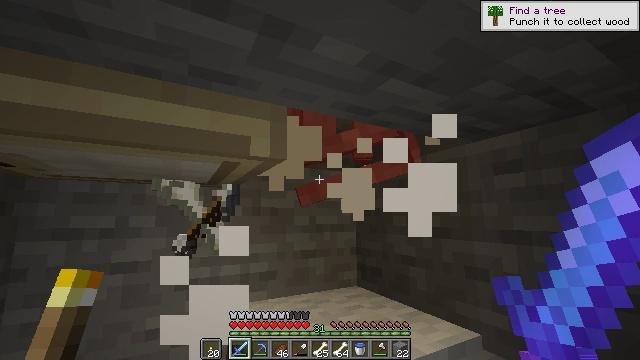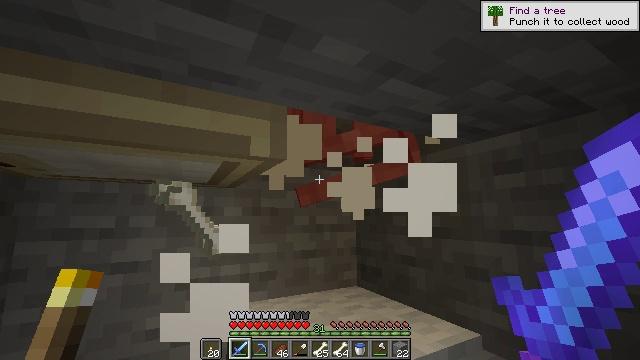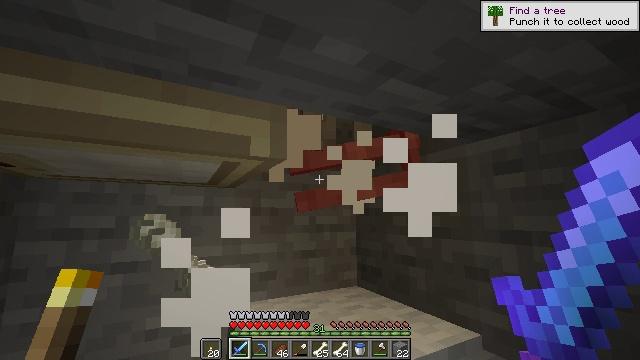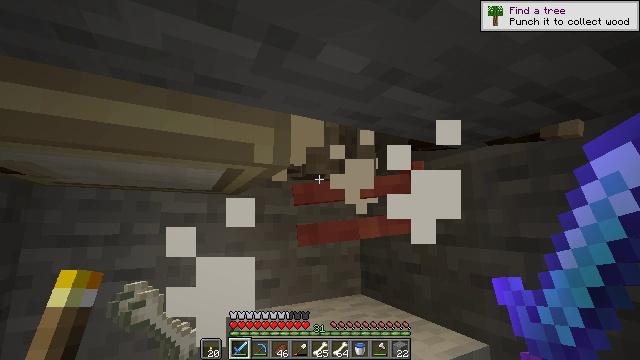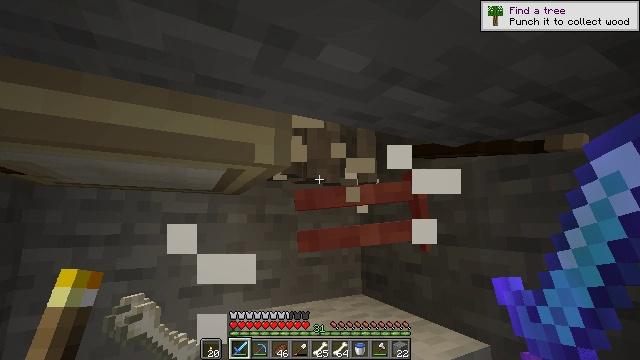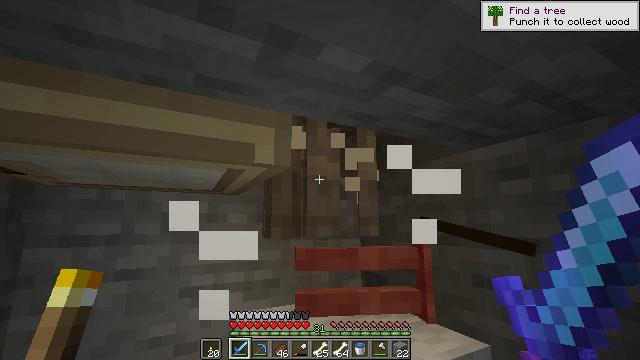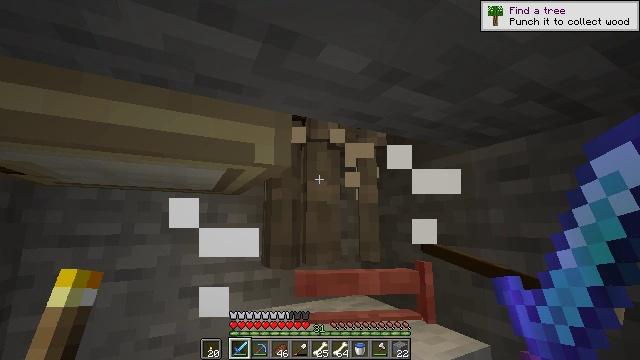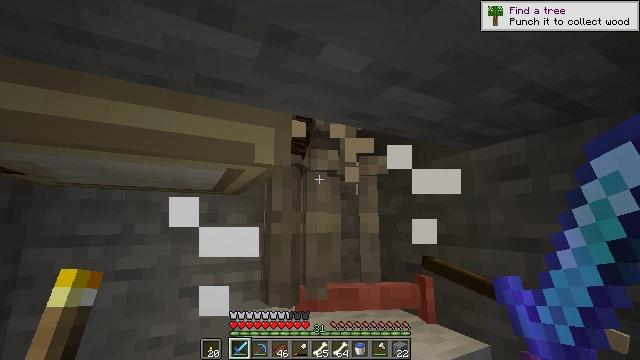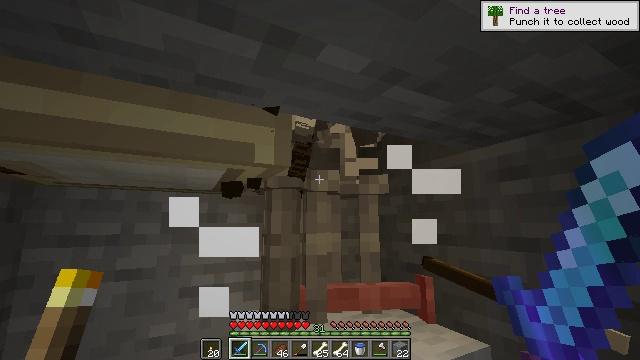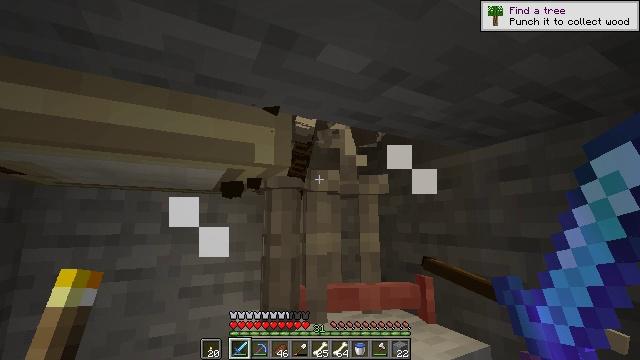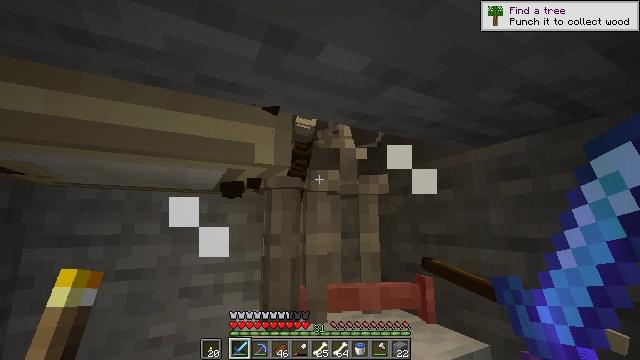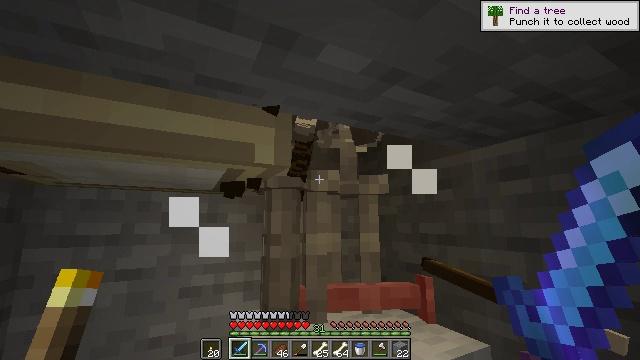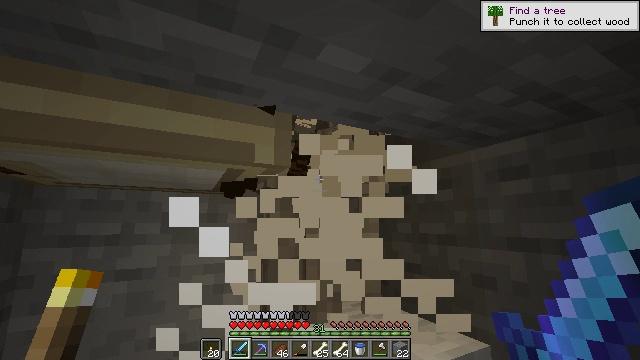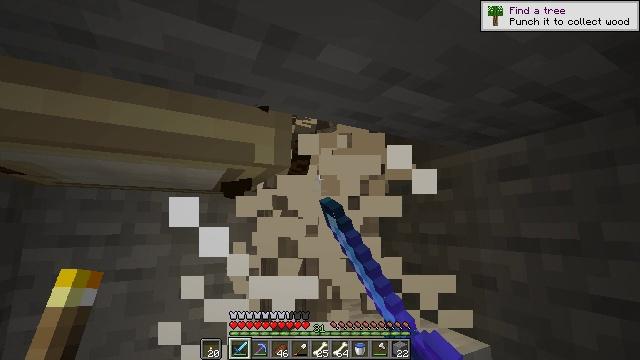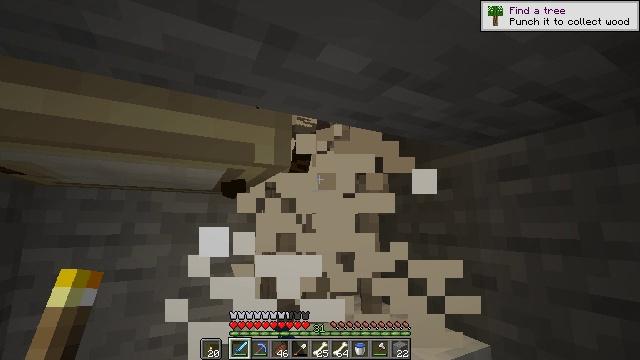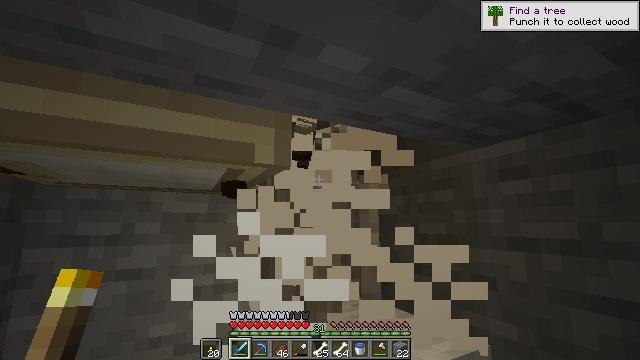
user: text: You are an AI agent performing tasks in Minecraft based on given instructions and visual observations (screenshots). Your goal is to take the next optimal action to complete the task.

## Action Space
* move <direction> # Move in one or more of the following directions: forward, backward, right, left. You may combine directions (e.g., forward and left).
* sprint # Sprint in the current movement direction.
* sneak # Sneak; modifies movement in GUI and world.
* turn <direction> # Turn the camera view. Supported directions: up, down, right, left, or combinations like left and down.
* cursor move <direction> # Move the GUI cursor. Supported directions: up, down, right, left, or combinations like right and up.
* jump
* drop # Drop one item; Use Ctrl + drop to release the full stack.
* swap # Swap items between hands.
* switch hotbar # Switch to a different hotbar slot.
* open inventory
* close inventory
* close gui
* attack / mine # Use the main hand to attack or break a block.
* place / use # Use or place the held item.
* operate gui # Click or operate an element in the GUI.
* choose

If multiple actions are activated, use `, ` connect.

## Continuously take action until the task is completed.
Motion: motion action
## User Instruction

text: Kill mobs.
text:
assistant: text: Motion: no_op
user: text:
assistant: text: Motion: no_op
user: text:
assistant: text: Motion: turn up
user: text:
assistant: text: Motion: no_op
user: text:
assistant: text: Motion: no_op
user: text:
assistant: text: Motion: no_op
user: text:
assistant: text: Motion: no_op
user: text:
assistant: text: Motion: no_op
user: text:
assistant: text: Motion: no_op
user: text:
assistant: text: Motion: no_op
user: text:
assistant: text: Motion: no_op
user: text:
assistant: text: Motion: attack / mine
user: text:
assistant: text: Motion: attack / mine
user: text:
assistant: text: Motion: attack / mine
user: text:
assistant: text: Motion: attack / mine
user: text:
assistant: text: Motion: no_op
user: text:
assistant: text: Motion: no_op
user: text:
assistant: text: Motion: no_op
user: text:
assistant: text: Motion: no_op
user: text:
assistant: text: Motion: no_op
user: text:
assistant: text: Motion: no_op
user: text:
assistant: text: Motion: no_op
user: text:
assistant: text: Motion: no_op
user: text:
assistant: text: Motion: attack / mine
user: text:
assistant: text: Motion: attack / mine
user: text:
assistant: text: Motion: attack / mine
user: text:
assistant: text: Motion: attack / mine
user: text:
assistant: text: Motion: no_op
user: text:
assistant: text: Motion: no_op
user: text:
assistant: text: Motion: no_op